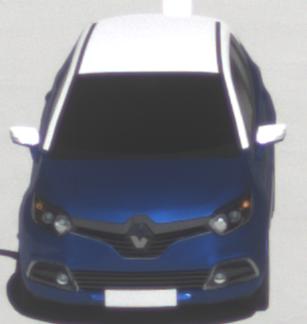
Make: Renault
Model: Captur ENERGY TCe 90
Detailed model: Captur (I)
Model produced from: 2013/06
Model produced until: 2015/05
Doors: 5
Color: blue
Road condition: dry road
Daytime: midday
Contrast: high contrast